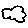
Label: cloud